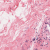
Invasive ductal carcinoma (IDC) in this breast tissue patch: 0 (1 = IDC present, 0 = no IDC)